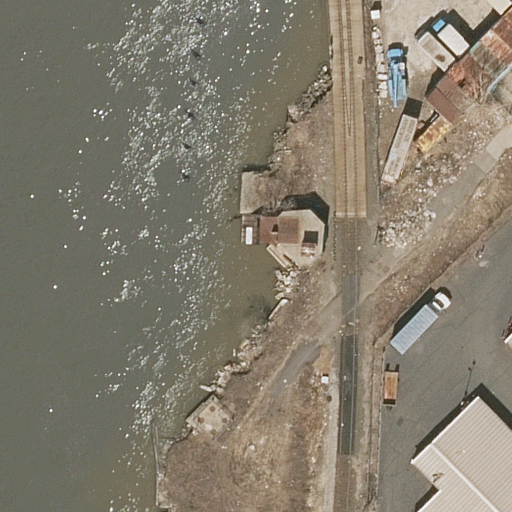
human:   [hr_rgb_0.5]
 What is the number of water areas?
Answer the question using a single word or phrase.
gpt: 1

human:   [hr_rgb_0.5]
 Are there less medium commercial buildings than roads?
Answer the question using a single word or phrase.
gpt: yes

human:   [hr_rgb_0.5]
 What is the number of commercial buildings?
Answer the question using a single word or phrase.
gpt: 0

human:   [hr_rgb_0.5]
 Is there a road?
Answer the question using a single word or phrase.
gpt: yes

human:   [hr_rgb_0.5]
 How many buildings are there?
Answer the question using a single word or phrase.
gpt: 2

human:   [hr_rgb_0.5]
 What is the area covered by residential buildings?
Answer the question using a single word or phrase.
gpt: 320m2

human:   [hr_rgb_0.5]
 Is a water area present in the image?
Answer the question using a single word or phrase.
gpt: yes

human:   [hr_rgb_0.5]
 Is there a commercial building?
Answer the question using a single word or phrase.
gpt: no

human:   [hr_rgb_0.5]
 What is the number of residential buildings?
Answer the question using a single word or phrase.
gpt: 2

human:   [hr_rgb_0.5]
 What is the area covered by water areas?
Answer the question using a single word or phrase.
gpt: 4850m2

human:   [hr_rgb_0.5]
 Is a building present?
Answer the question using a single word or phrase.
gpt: yes

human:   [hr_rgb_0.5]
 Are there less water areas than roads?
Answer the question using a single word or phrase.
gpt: yes

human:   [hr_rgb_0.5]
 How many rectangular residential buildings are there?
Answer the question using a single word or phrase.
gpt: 2

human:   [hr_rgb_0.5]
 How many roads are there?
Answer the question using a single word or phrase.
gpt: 2

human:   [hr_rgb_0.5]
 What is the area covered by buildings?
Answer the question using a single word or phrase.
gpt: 320m2

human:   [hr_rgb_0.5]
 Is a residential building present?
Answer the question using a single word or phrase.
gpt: yes

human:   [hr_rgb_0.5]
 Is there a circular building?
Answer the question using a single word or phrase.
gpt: no

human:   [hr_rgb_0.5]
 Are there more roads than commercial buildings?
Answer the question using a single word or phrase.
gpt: yes

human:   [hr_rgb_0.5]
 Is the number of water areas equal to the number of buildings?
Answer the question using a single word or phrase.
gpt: no

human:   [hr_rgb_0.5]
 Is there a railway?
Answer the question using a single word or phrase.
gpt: no

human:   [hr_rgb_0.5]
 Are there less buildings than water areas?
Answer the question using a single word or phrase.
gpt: no

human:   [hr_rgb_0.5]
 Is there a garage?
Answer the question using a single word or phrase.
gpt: no

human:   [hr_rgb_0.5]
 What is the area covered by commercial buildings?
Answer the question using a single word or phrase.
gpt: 0m2

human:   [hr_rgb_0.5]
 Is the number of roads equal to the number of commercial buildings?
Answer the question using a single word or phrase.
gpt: no

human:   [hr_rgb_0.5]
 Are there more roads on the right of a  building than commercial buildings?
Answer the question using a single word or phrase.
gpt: no

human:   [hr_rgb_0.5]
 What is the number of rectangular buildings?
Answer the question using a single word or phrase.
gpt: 2

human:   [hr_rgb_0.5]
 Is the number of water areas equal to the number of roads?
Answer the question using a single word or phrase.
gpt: no

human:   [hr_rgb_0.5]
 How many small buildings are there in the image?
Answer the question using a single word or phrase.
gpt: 1

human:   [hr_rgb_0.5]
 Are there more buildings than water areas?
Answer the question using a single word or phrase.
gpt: yes

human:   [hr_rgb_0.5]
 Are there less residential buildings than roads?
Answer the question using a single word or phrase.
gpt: no

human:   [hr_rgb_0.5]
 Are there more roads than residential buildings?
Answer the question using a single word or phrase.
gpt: no

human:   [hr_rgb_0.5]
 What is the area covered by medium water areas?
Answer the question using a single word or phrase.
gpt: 0m2

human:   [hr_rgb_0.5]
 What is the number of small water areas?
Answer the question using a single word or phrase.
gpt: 0

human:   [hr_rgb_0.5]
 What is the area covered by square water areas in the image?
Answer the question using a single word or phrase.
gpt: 0m2

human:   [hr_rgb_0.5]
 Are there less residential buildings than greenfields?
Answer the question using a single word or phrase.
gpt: no

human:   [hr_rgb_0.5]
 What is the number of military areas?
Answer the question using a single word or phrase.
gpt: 0

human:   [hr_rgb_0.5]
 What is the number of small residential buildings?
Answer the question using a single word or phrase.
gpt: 1

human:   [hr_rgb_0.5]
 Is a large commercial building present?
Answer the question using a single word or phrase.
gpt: no

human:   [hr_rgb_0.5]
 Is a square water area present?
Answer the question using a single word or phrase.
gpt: no

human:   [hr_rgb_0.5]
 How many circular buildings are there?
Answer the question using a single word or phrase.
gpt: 0

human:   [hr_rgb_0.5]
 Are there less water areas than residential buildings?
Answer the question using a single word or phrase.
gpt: yes

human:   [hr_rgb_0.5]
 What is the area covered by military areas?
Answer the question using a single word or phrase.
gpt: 0m2

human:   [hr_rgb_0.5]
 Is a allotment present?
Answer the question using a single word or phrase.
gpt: no

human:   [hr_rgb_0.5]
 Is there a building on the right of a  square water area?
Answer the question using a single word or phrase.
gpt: no

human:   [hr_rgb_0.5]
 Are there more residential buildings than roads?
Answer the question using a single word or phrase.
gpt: no

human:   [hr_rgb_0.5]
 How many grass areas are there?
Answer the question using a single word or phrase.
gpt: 0

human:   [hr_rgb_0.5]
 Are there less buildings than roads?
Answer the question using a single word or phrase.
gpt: no

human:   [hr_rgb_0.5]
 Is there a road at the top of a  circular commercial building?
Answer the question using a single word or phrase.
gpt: no

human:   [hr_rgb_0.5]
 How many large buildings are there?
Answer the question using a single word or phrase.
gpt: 0

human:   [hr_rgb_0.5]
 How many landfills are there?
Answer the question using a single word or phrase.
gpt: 0

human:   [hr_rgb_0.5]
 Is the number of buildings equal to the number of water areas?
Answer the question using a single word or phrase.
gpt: no

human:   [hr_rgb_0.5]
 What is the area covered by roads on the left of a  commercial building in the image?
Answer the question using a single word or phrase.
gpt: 0m2

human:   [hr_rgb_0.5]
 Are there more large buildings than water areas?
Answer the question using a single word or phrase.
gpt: no

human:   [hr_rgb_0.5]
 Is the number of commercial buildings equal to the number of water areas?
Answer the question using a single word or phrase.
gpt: no

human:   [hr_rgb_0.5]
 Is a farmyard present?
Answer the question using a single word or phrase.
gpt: no

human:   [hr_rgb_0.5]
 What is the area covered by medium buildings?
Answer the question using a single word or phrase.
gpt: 319m2

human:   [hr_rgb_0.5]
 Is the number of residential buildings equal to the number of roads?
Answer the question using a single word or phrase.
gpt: yes

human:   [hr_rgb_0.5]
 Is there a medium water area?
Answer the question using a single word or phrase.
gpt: no

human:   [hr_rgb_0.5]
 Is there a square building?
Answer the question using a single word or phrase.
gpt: no

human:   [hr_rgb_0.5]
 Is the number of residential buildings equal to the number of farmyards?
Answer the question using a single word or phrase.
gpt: no

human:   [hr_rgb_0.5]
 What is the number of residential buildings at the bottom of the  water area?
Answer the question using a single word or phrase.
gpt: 2

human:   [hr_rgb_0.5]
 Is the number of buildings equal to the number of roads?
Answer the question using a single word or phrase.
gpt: yes

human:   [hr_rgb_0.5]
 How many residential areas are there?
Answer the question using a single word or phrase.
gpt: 0

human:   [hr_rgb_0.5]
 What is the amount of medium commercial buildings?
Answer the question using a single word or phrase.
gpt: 0